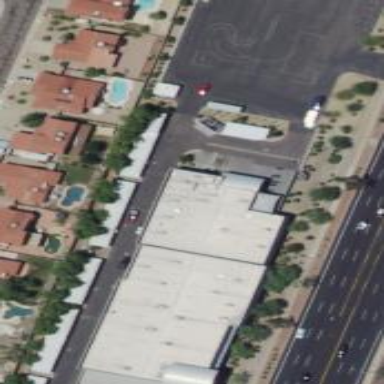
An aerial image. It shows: Retail building.